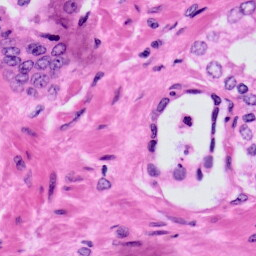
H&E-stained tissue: Prostate